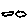
Label: cloud